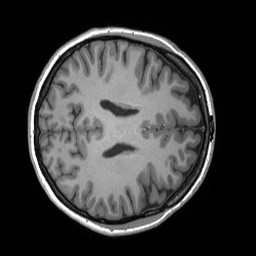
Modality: T1w
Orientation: axial
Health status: ill
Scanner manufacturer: siemens
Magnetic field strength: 3 T
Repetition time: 2.3 s
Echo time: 0.00243 s